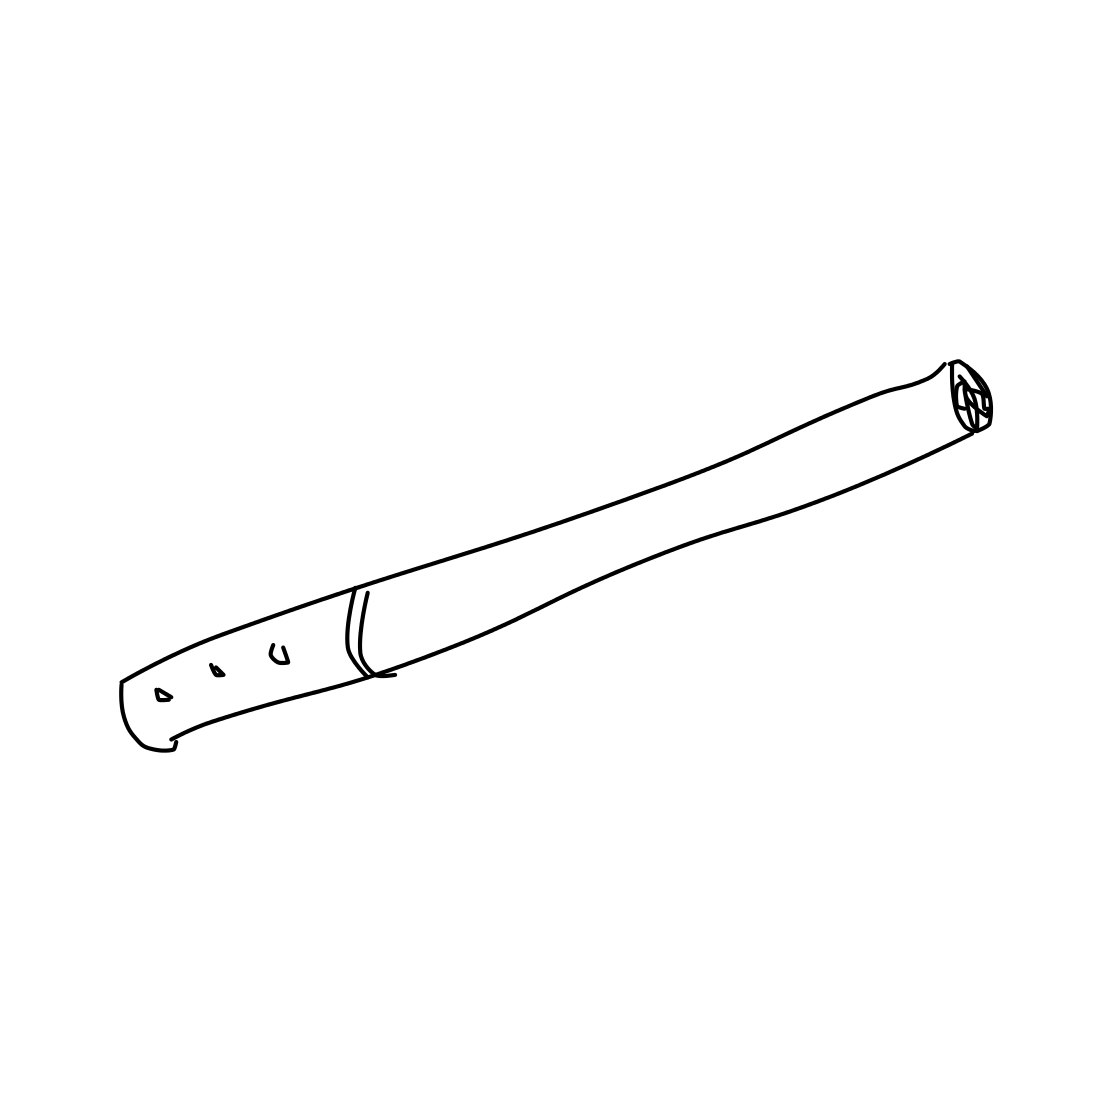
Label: cigarette